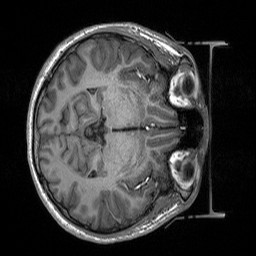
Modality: T1w
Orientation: axial
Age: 22
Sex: female
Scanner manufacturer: siemens
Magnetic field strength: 3 T
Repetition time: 2.53 s
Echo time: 0.00219 s